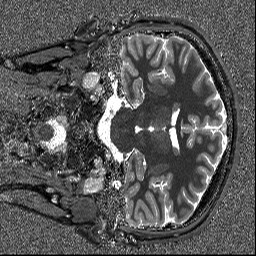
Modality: T1map
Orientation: coronal
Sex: male